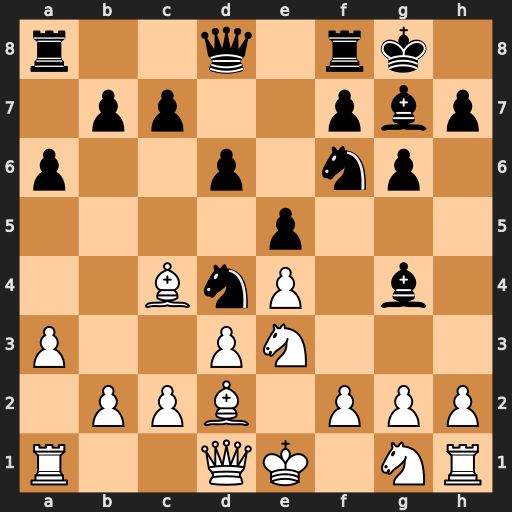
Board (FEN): r2q1rk1/1pp2pbp/p2p1np1/4p3/2BnP1b1/P2PN3/1PPB1PPP/R2QK1NR
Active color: w
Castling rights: KQ
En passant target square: -
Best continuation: Nxg4 Nxg4 c3 Nxf2 Kxf2